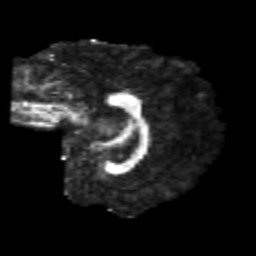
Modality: FA
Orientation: sagittal
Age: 22
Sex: male
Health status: healthy
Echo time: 0.074 s